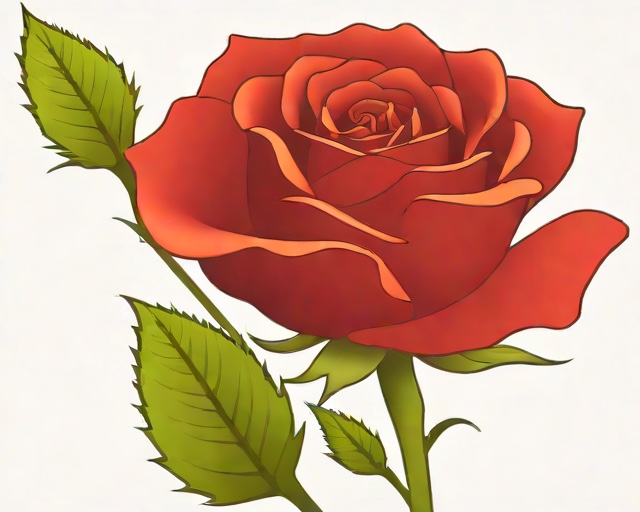
Category: Valentine